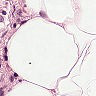
Metastatic tissue present: no